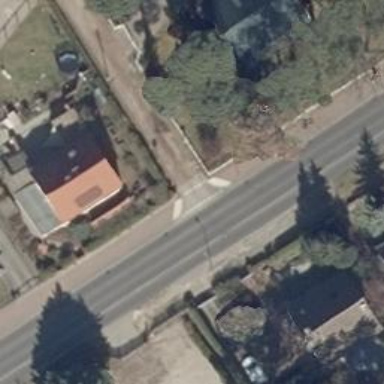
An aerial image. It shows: Road with "give way" sign.